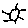
Label: sun